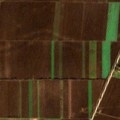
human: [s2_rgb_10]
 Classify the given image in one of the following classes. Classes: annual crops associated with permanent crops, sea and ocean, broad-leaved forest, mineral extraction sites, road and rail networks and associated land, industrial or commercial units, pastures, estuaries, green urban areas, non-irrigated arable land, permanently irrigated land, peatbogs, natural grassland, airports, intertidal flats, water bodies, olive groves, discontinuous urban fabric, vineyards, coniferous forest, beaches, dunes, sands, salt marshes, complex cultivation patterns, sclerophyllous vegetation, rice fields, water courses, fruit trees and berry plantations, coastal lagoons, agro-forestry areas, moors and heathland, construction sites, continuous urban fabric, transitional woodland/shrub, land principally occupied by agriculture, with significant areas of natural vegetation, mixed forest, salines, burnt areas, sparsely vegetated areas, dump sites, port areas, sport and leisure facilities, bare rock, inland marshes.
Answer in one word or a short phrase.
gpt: industrial or commercial units, non-irrigated arable land